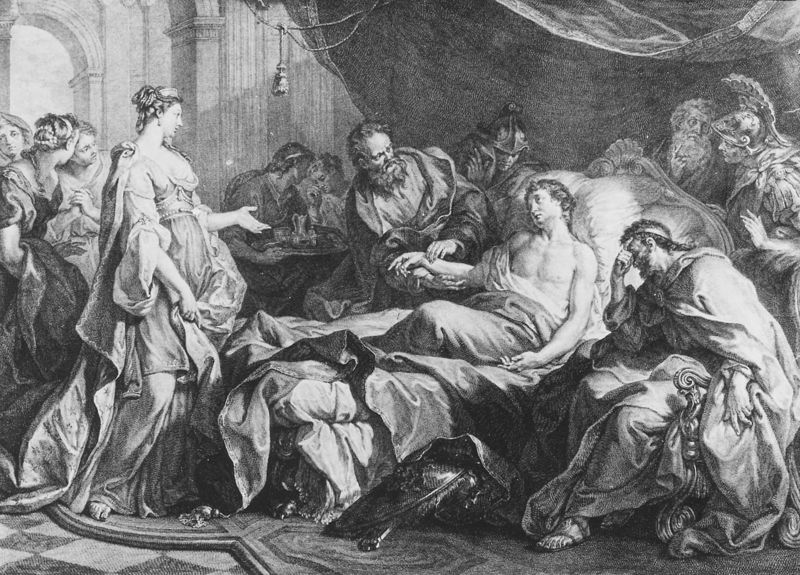
Titel: Antiochus und Stratonike
Künstler: Hyacinthe Collin de Vermont
Institution: Paris, Privatsammlung
Schlagwörter: hand, mann, weiß, frauen, menschen, brust, fenster, frau, grau, kariert, kleid, männer, schwarz, stuhl, säulen, zeichnung, zimmer, dame, hund, gespräch, alt, bart, gesichter, jung, tablett, tod, tot, trauer, vorhang, boden, gewand, decke, renaissance, traurig, kanne, sofa, bogen, hof, kissen, polster, bett, kordel, quaste, faltenwurf, schild, krank, diwan, druck, schwarz-weiss, stich, fliesen, soldat, helm, arzt, ritter, rüstung, rom, visite, rau, jüngling, bettlaken, sterben, kranker, krankheit, leiden, sterbender, römisch, wallend, puls, getuschel, karierter boden, medizoner, tuschelei